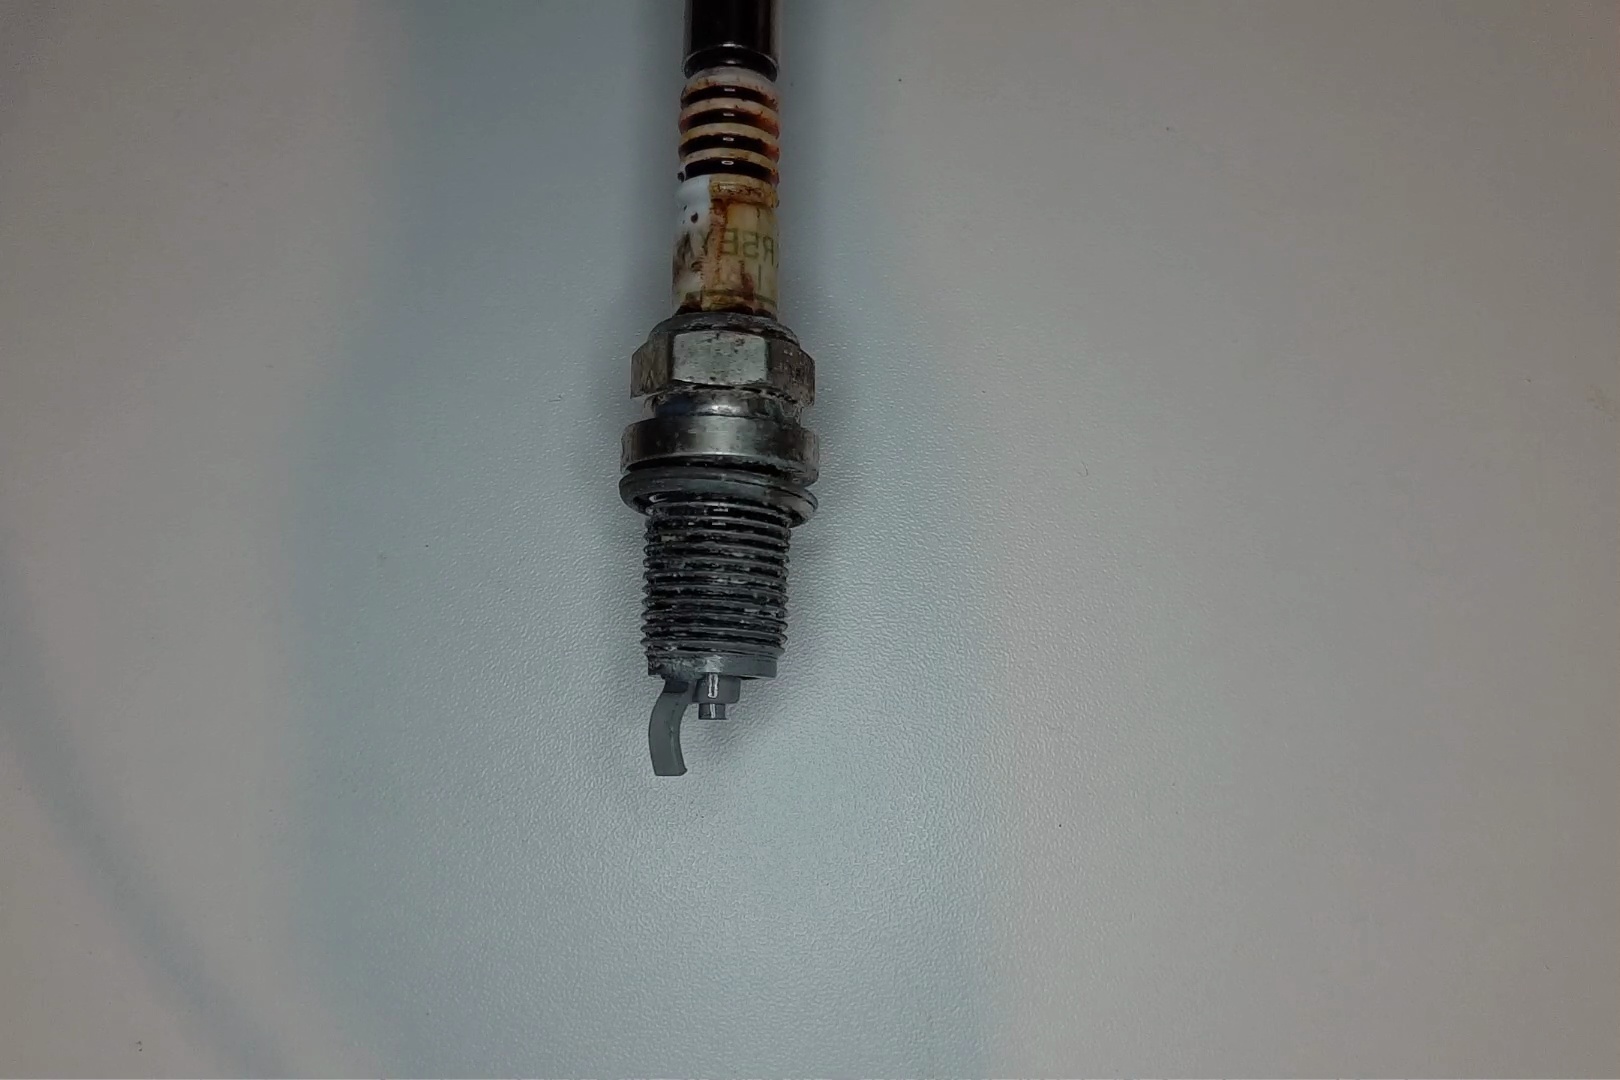
Label: anomaly